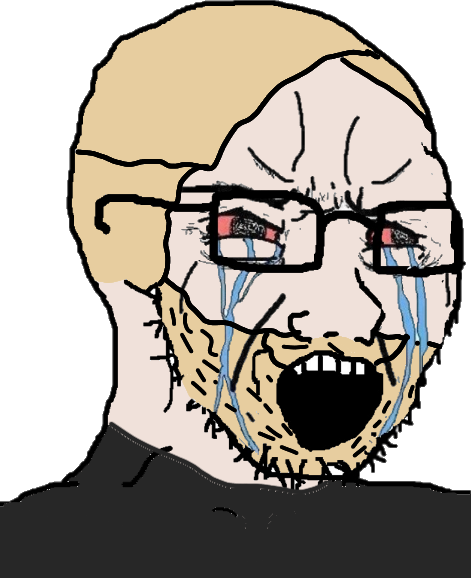
Label: 5_Soyjak